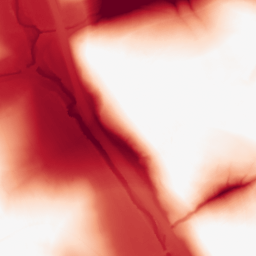
Category: morphological
Decomposition family: tophat
Decomposition parameters: size: 100
mode: black
Upsampling method: quartic
Upsampling parameters: scale: 2
Upsampling scale: 2